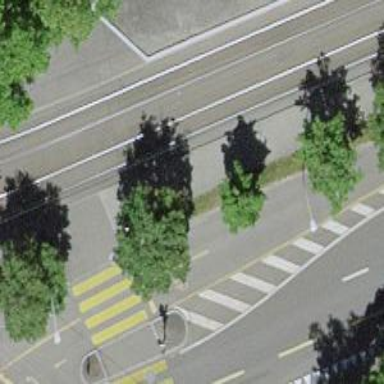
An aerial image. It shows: Tree-lined avenue.